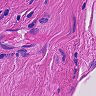
Metastatic tissue present: no